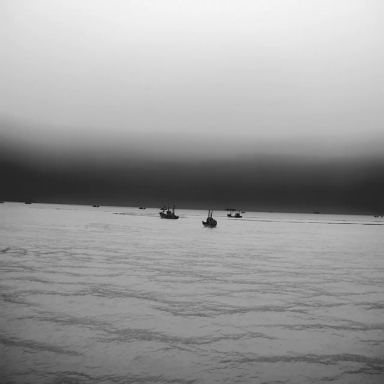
There are ten bulk_carriers in the infrared image.